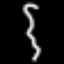
Label: squiggle